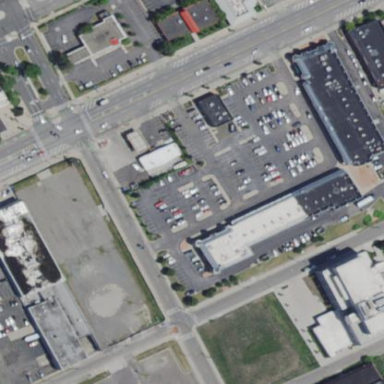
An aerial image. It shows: Retail building.